九年级 · 度量几何学
如图, $\widehat{A B}$ 是半径为 1 的半圆弧, $\triangle A O C$ 为等边三角形, $\mathrm{D}$ 是 $\widehat{B C}$ 上的一动点, 则 $\triangle C O D$ 的面积 $\mathrm{S}$ 的最大值是 $(\quad)$

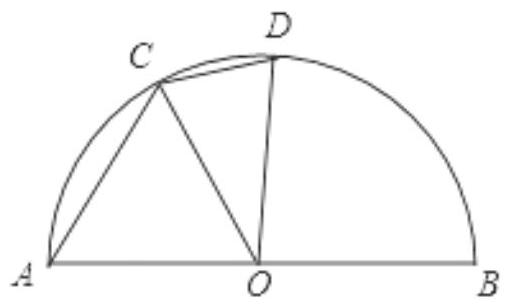
A. $s=\frac{\sqrt{3}}{4}$
B. $s=\frac{\sqrt{3}}{3}$
C. $s=\frac{\sqrt{3}}{2}$
D. $s=\frac{1}{2}$
答案: D
解析: 【分析】根据三角形的面积公式 $\mathrm{S}_{\triangle \operatorname{cop}}=\frac{1}{2} \mathrm{CO} \cdot 0 \mathrm{D} \sin \angle \mathrm{COD}$, 因为 $\mathrm{ab}$ 都是圆的半径 1 , 所以 $\sin \angle \mathrm{COD}$ 的值越大，面积越大进行解答.

解: $\mathrm{S}_{\triangle \mathrm{Con}}=\frac{1}{2} \mathrm{CO} \cdot 0 \mathrm{O} \sin \angle \mathrm{COD}$,

$\because \mathrm{C} 0=0 \mathrm{D}=1$,

$\therefore \mathrm{S}_{\triangle \operatorname{con}}=\frac{1}{2} \sin \angle \mathrm{COD}$,

$\because \triangle A O C$ 为等边三角形,

$\therefore \angle \mathrm{COB}=120^{\circ}$,

$\therefore 0^{\circ}<\angle \mathrm{COD}<120^{\circ}$,

$\therefore$ 当 $\angle \mathrm{COD}=90^{\circ}$ 时, $\sin \angle \mathrm{COD}$ 最大, 最大值是 1 ,

$\therefore \triangle \mathrm{COD}$ 的面积 $\mathrm{S}$ 的最大值是 $\frac{1}{2}$.

故选 D.